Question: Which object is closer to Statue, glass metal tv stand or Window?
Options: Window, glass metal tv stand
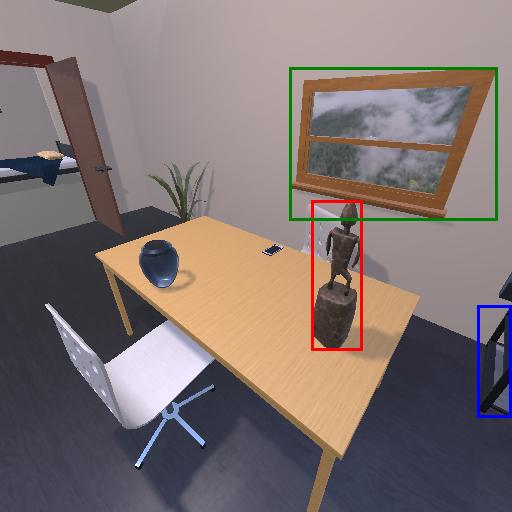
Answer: Window